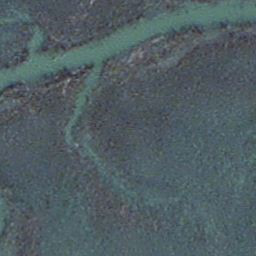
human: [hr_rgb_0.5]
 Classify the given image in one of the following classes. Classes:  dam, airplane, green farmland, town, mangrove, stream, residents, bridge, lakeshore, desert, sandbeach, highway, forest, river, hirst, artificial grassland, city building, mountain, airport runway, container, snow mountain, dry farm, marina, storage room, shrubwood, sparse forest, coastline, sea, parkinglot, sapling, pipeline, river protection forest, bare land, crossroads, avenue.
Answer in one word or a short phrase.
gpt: stream